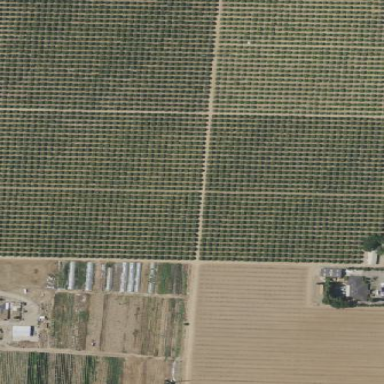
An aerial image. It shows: Orchard.